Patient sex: F
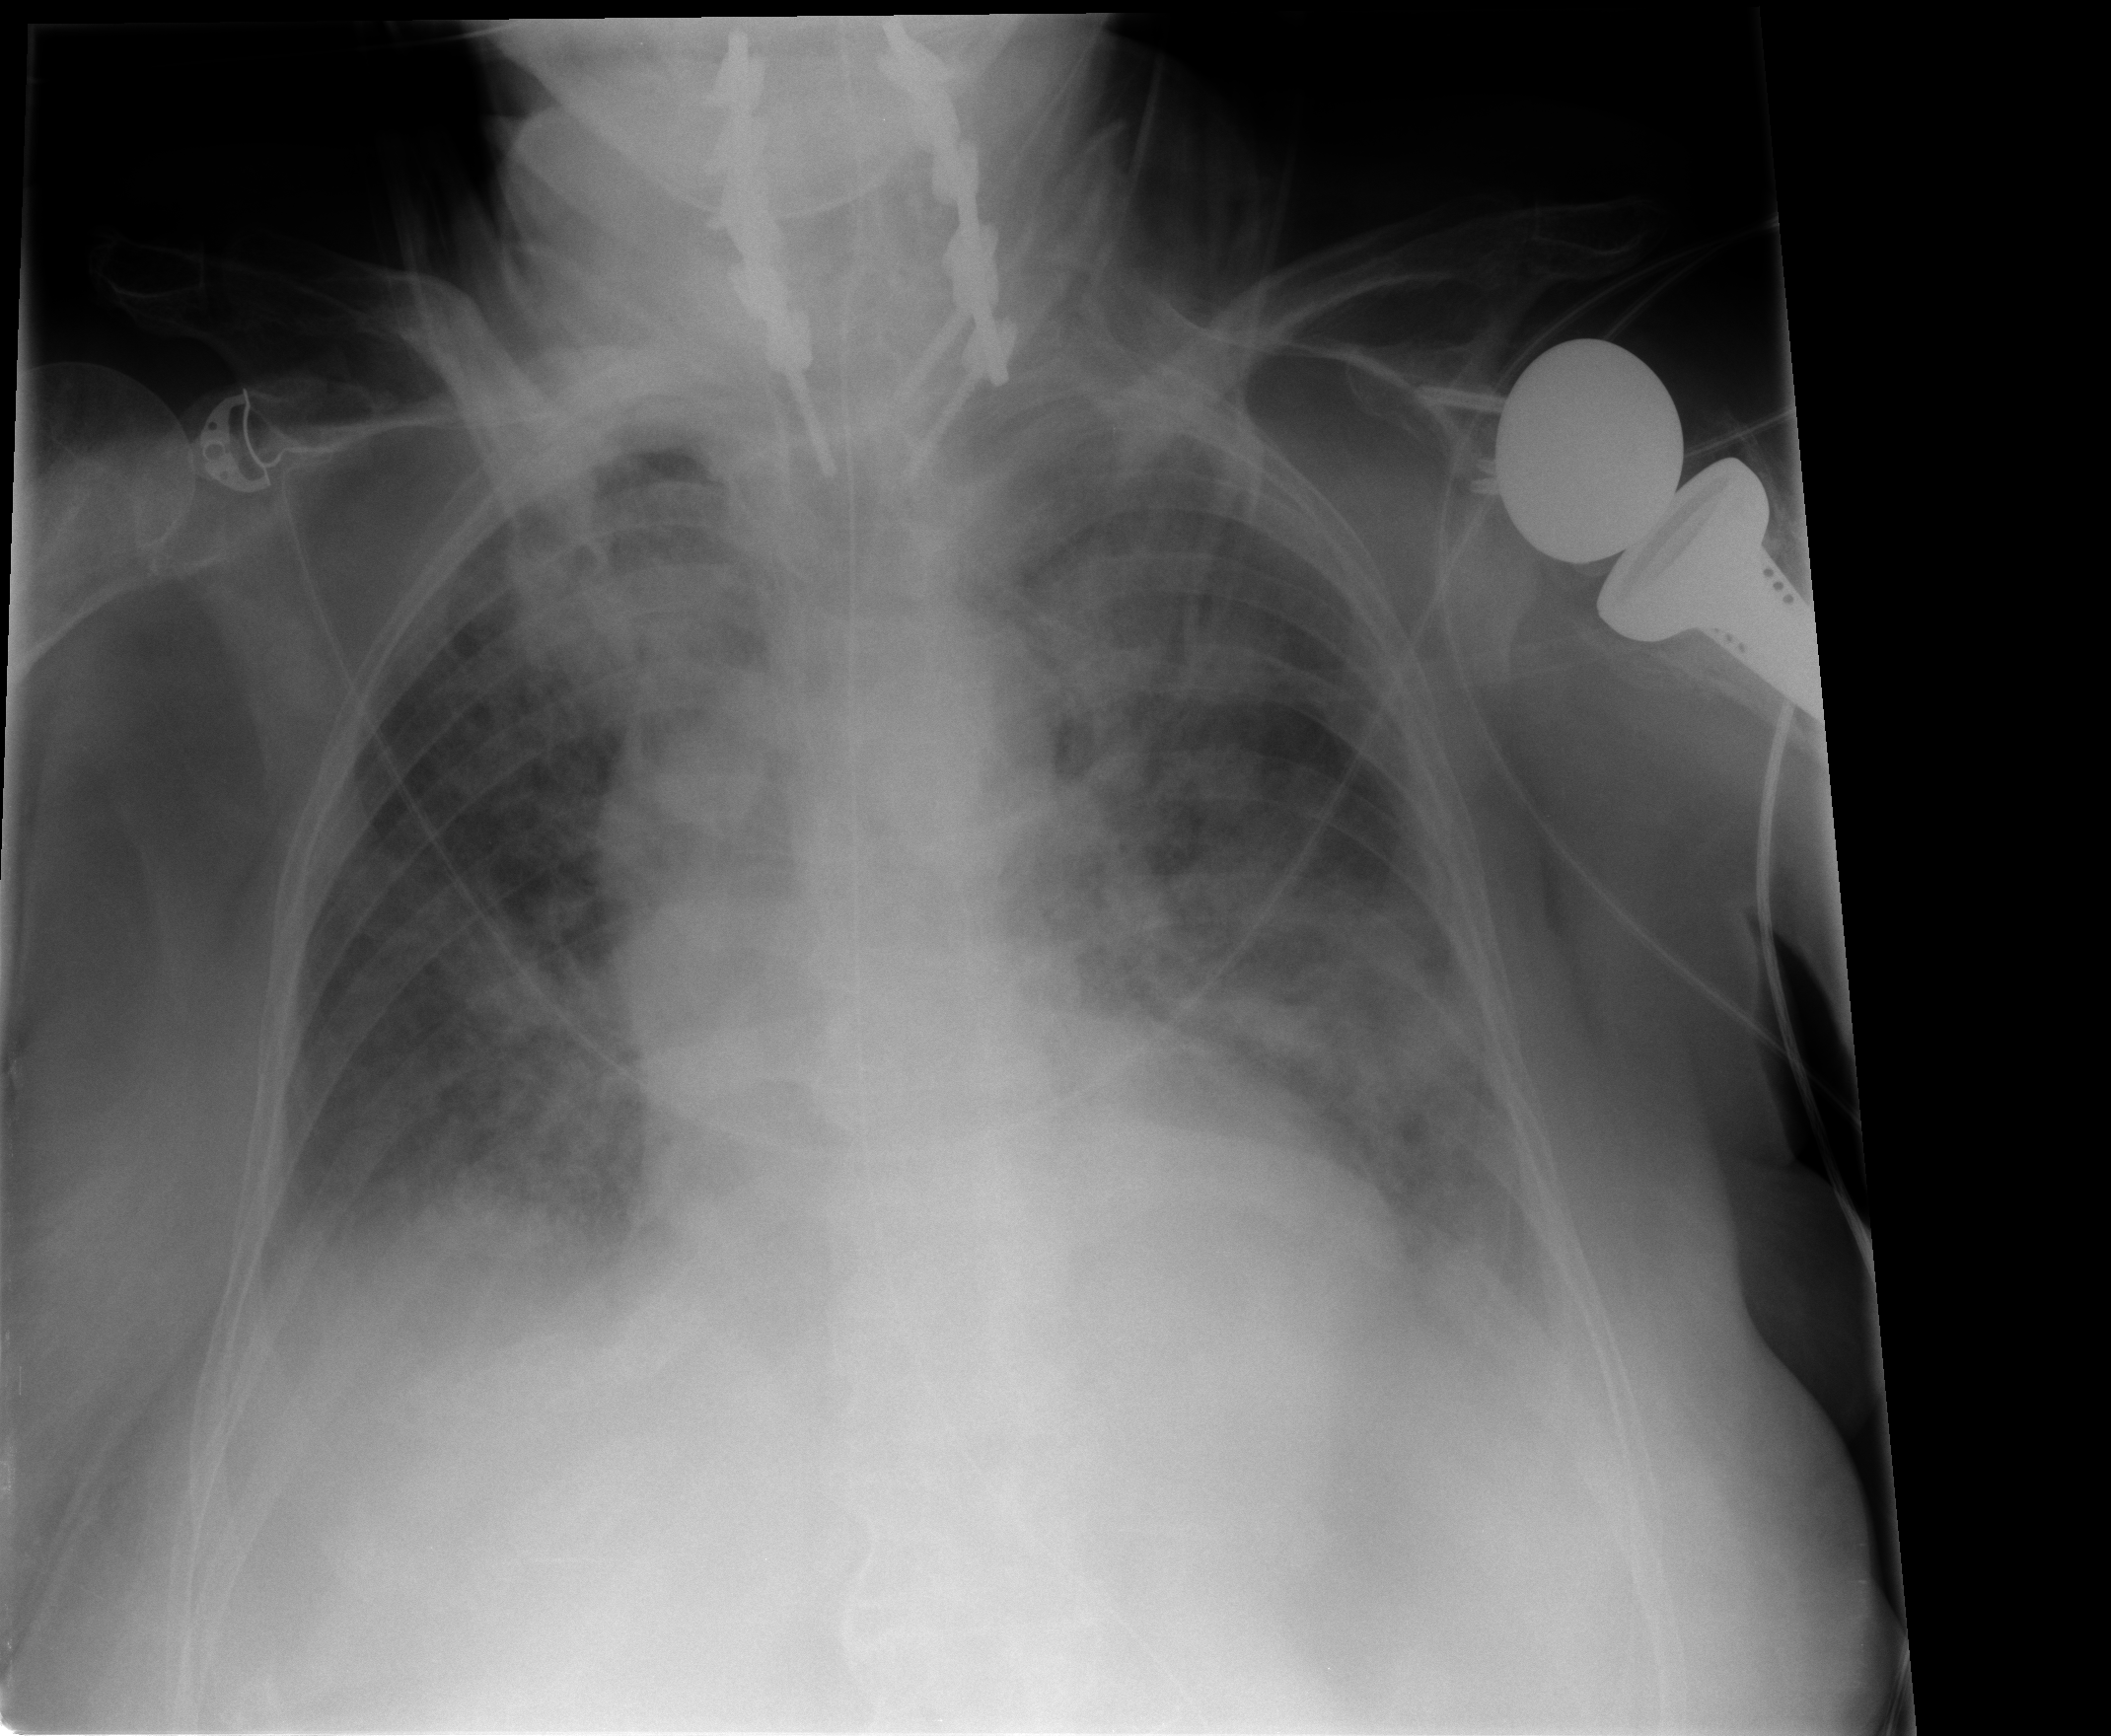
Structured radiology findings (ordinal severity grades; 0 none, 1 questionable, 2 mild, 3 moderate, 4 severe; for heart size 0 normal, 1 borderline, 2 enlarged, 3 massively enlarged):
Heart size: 0
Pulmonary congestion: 1
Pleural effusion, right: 2
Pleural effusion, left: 2
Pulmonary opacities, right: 3
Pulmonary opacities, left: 3
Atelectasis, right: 2
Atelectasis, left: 2